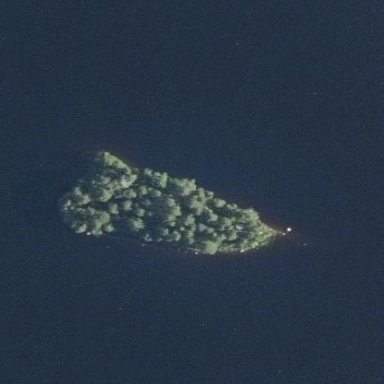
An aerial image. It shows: Forested islet.